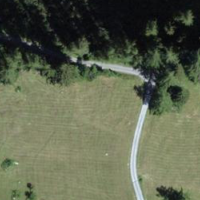
EUNIS habitat code: 32
Species observed at this site:
Petasites albus